Interaction volume radius: 5 \u00c5
Interaction volume height: 20 \u00c5
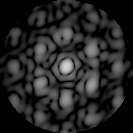
Disorder parameter: 0.5708